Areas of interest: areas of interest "Shopping Mall"
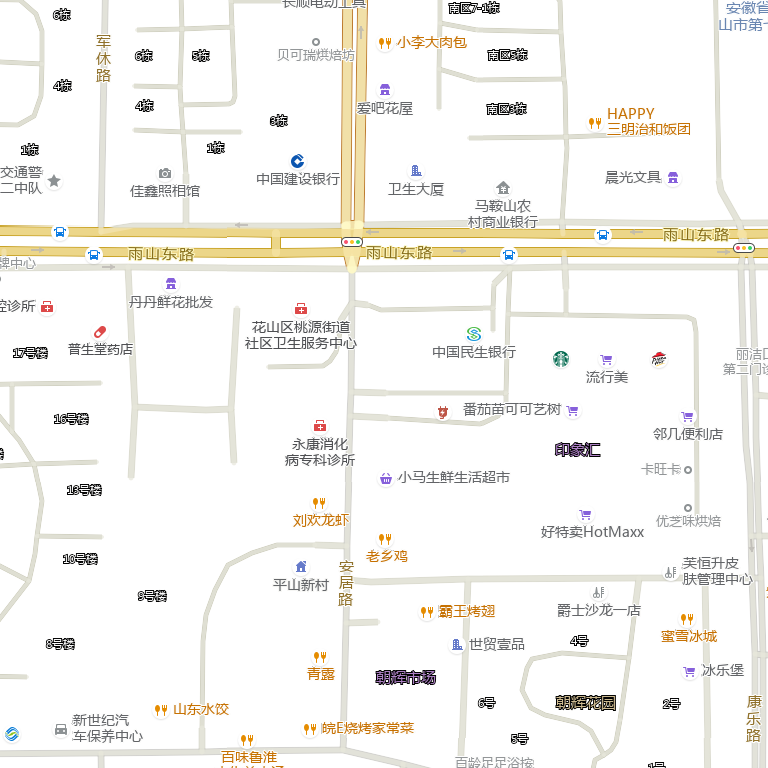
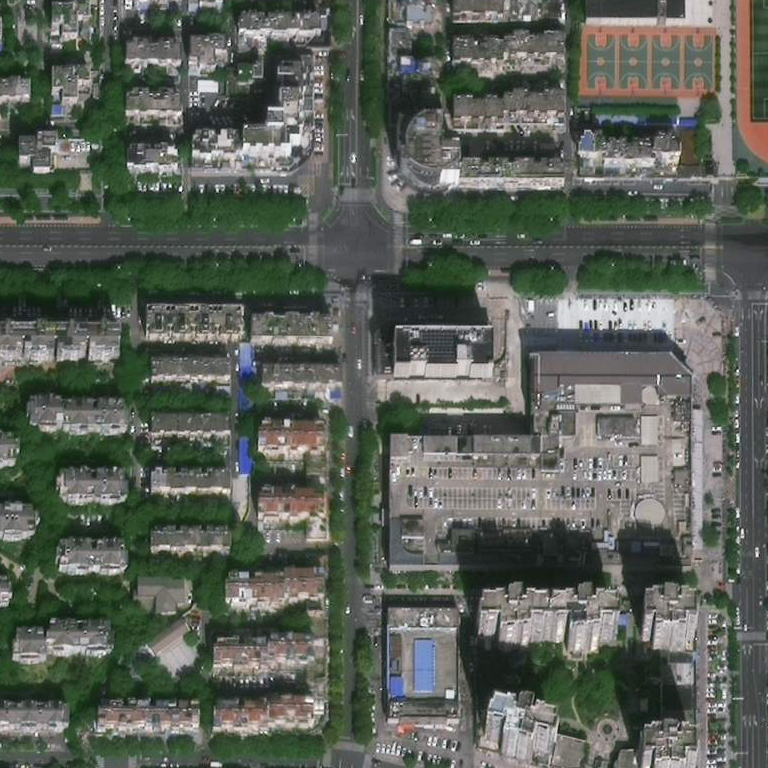